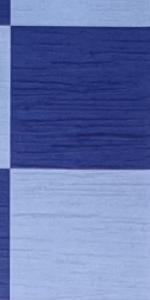
Label: Empty